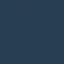
Land use / land cover class: SeaLake